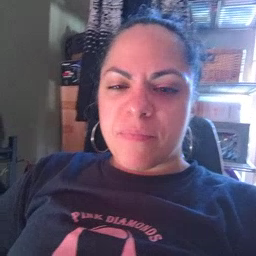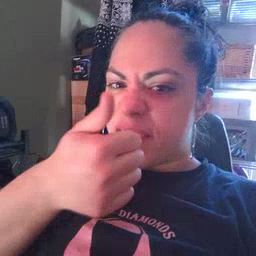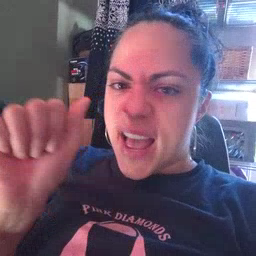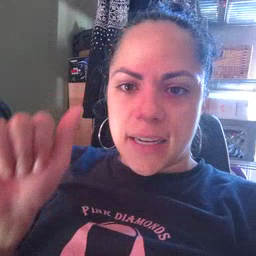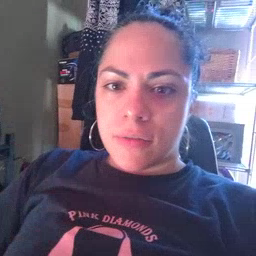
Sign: any